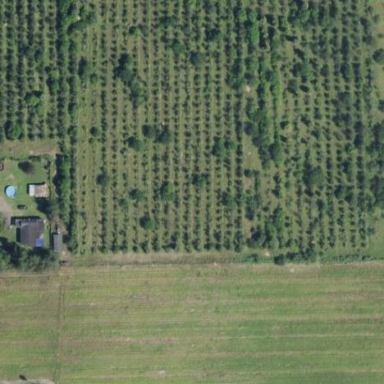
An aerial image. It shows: Orchard.